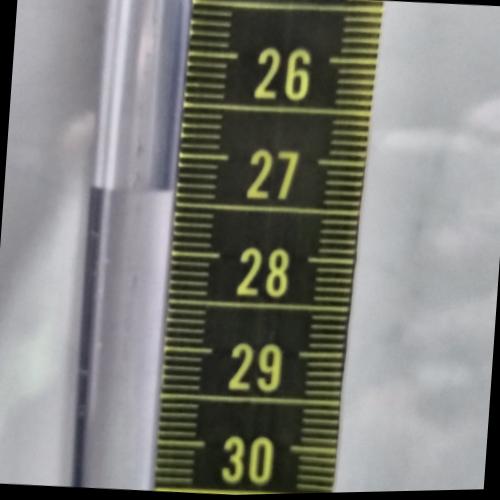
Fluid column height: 27.4 cm